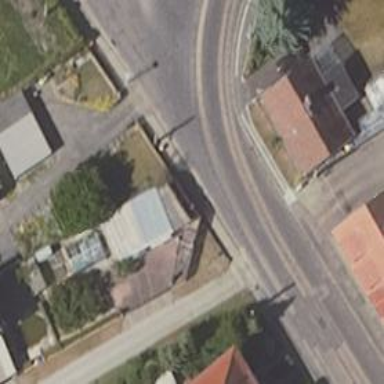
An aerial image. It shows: Residential road with asphalt surface and sidewalks on both sides. There is designated bicycle lane as well.